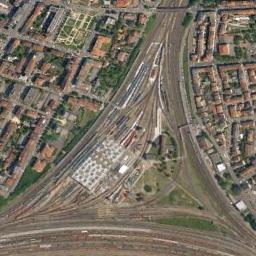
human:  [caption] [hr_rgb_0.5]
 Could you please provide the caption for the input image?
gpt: The railway station has lots of railways and some buildings are between the railways .

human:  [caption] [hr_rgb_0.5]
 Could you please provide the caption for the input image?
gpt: A well-equipped railway station in a crowded city .

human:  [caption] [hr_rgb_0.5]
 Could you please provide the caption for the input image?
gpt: The railway station is next to some buildings and trees .

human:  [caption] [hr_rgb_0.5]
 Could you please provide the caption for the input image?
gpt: There are many buildings beside the railway station .

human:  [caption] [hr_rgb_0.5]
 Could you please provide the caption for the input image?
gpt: There are many brown buildings near the railway station .